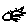
Label: sun